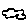
Label: cloud